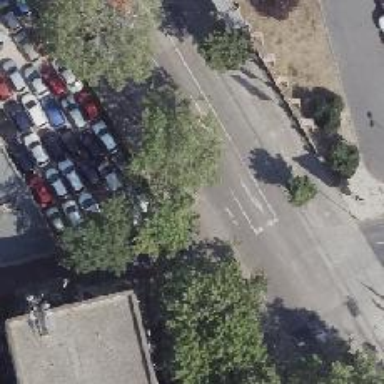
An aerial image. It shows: There is parking obstacle present in the area.